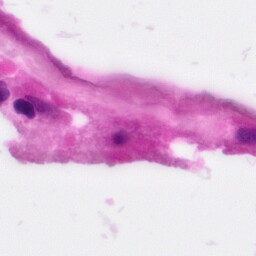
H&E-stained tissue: Pancreatic